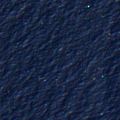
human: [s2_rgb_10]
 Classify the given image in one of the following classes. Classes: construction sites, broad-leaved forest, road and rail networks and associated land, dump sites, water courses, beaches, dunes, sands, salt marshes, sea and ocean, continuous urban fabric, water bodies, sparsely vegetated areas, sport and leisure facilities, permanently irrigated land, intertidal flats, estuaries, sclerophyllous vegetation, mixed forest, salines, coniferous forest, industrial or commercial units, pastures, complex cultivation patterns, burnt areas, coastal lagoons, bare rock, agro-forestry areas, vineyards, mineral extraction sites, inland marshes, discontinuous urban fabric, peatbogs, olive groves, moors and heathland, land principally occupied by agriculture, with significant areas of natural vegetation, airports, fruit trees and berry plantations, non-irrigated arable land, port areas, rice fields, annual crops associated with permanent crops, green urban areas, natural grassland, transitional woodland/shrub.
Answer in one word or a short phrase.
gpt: sea and ocean